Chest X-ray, AP view. Patient: 44 years old, sex M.
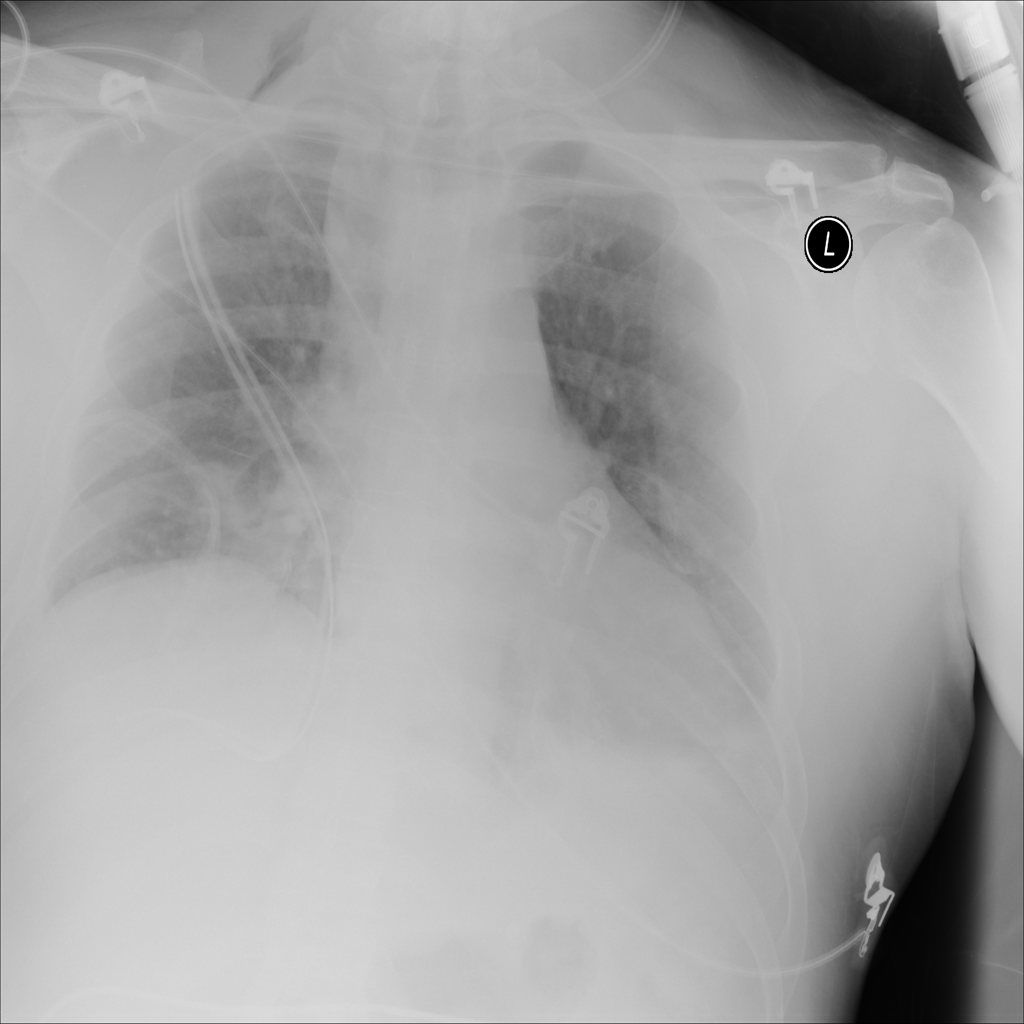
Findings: No Finding